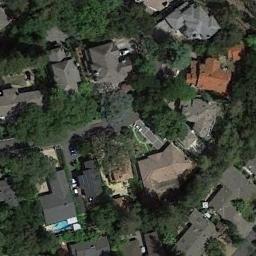
Label: residential